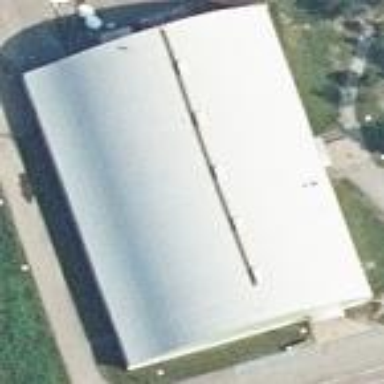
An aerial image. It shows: Building that houses ice rink for leisurely ice hockey and ice skating.